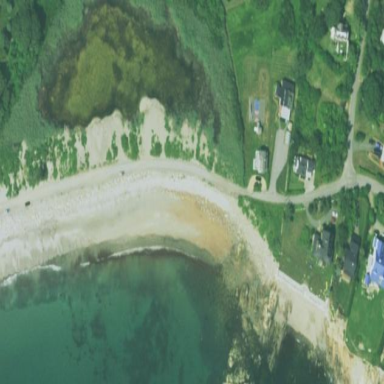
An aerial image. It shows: Beautiful beach with natural surroundings.